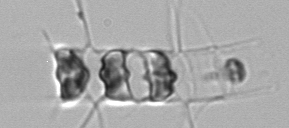
Label: Chaetoceros_didymus